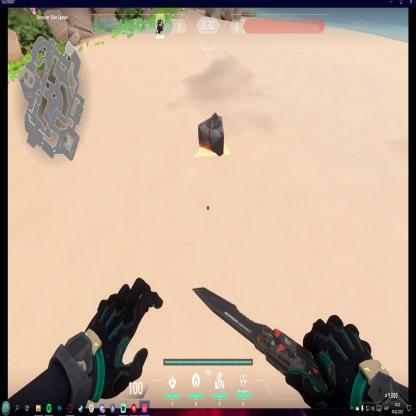
Label: dropped spike